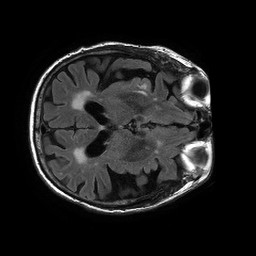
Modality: FLAIR
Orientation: axial
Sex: male
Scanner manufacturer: philips
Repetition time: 11 s
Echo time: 0.125 s